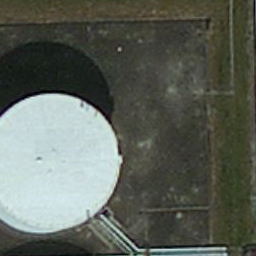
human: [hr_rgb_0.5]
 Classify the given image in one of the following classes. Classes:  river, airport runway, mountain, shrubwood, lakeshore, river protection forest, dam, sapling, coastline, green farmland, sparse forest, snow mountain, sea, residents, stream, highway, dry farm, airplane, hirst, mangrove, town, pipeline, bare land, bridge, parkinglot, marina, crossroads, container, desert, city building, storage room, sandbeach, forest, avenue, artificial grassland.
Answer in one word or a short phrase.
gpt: storage room